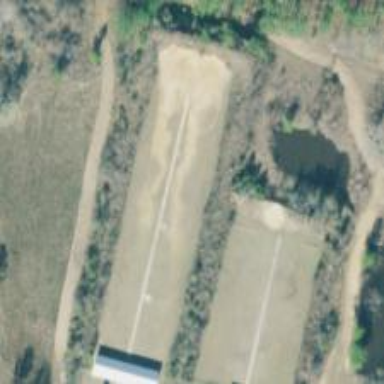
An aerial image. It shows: Shooting range pitch for marksmanship sports.